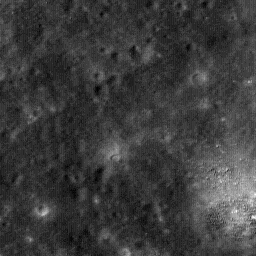
Host type: background_regolith
Lunar coordinates: latitude nan, longitude nan